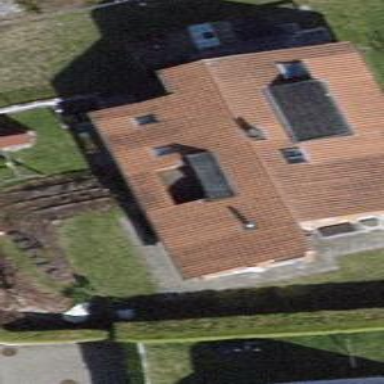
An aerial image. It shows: Detached building with gabled roof.